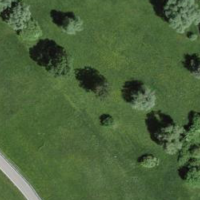
EUNIS habitat code: 25
Species observed at this site:
Erynnis tages